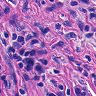
Metastatic tissue present: yes